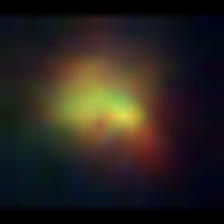
Taxon: NanoPlankton
Group: Other